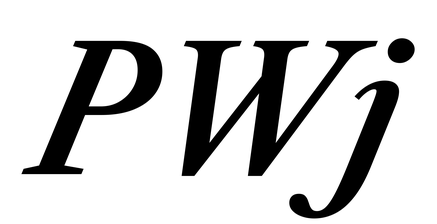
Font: LibreCaslonText-Italic_SemiBold_Italic